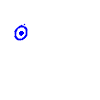
Particle: pion